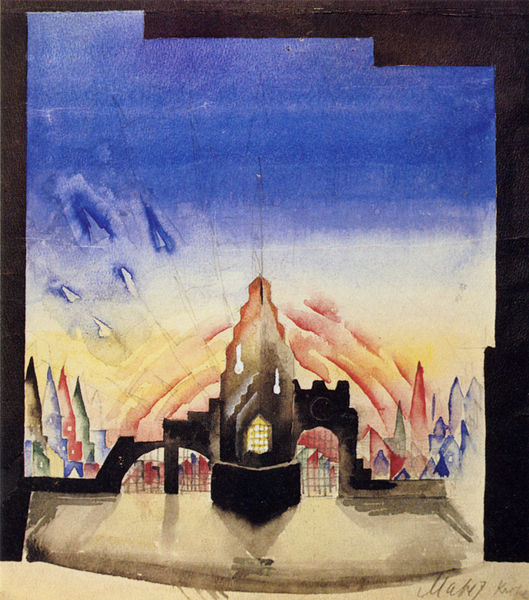
Titel: Bozzetto per Matei Poctivy
Künstler: Jirí Kroha
Standort: Praha
Institution: Národní galerie v Praze
Schlagwörter: baum, blau, felsen, feuer, gemälde, hand, himmel, schatten, wasser, weiß, aquarell, bäume, dreieck, fluss, gelb, grün, stadt, abend, ausschnitt, braun, bunt, fenster, glas, hell, kreide, licht, mitte, paris, pastell, schwarz, zeichnung, gebäude, haus, rot, expressionismus, alt, architektur, rahmen, spiegel, häuser, vögel, gitter, kirche, sonne, brunnen, turm, umrandung, papier, ecke, ansicht, bogen, fassade, italien, ort, moderne, abstrakt, berge, fläche, modern, dorf, dächer, mauer, farbe, nebel, sonnenuntergang, wasserfarbe, hof, platz, krieg, treppe, spitz, pastellfarben, silouette, abstraktion, geheimnisvoll, tor, leuchten, zinnen, abstrahiert, bögen, eingang, wasserfarben, arkade, ruine, burg, eckig, türme, explosion, flammen, strahlen, festung, zentralperspektive, druck, grafisch, macke, entwurf, kathedrale, tore, stadttor, zacken, pforte, hubi, kristall, schloß, apokalypse, fließend, pyramide, jenseits, gerollt, pfeile, raster, kandinsky, siluette, avantgarde, fenste, regenbogen, utopie, mack, stadtkrone, mahnmal, interessant, der morgen, toore, blick runter in dei stadt, gläserne kette, liche, phantasy